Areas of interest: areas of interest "China Digital Library Architectural Design Branch"
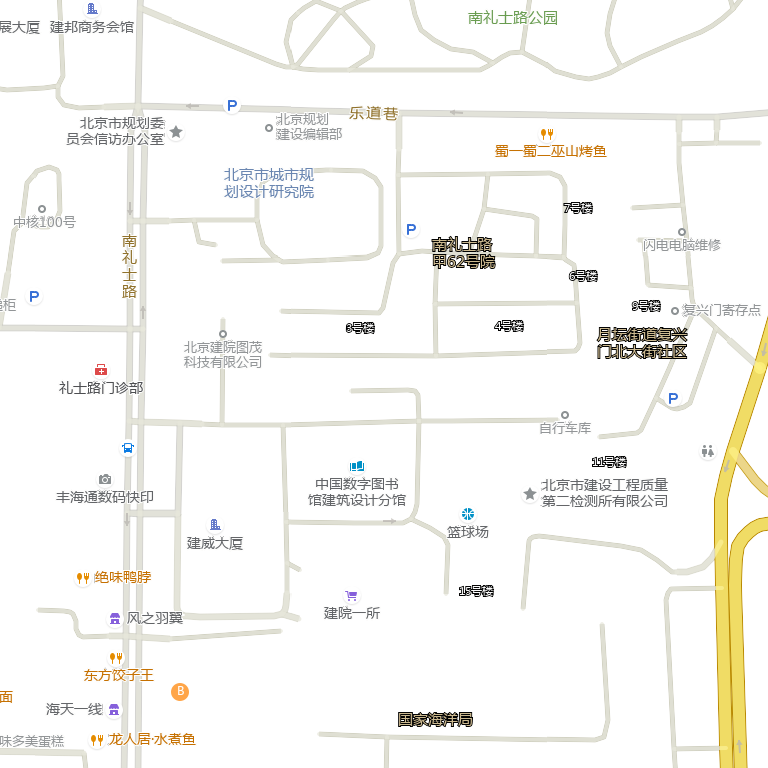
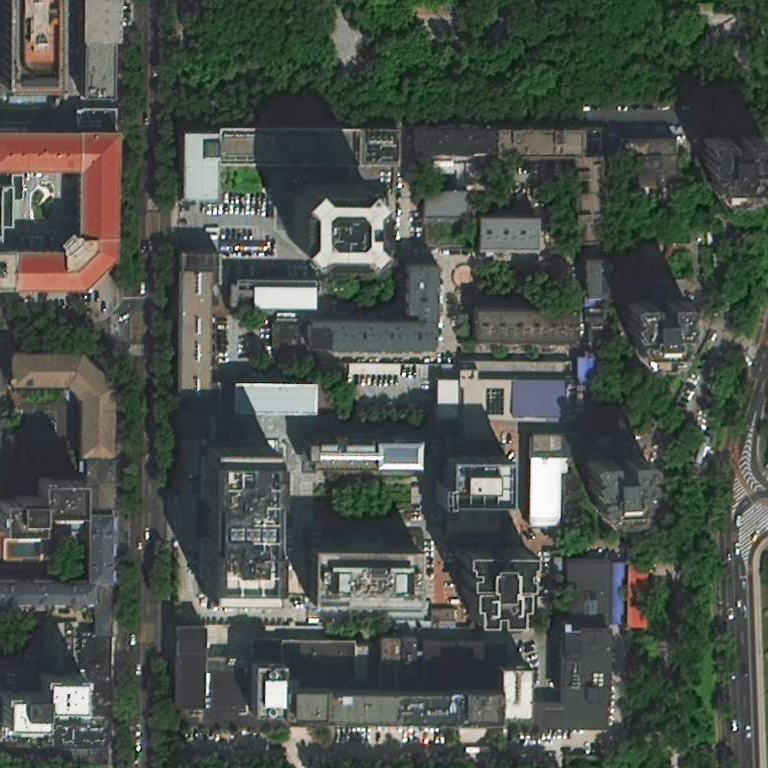